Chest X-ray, AP view. Patient: 41 years old, sex F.
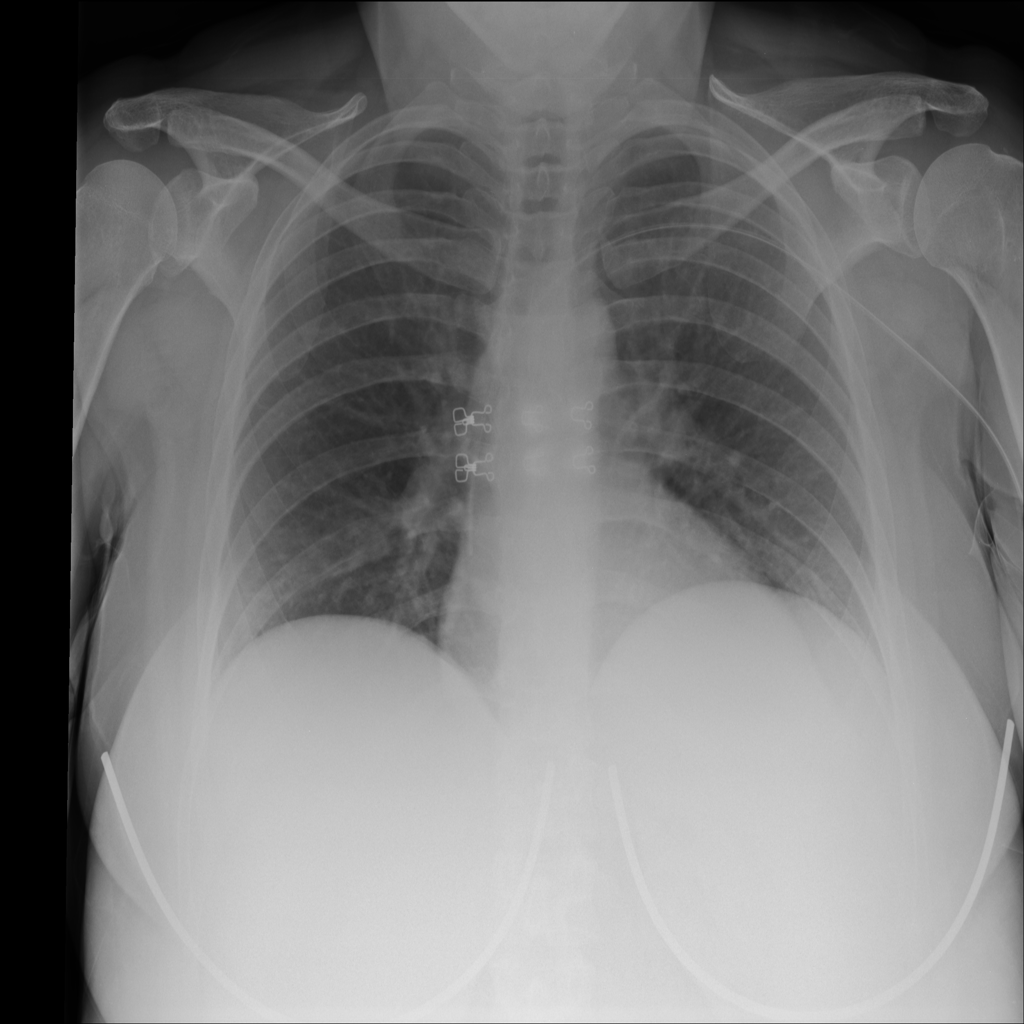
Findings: No Finding